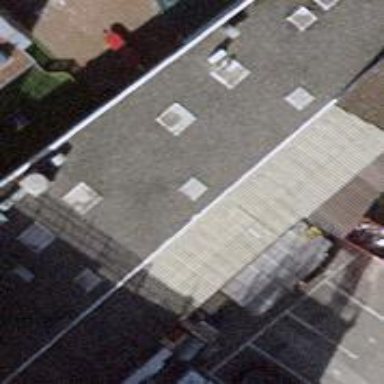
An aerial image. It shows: Warehouse building.